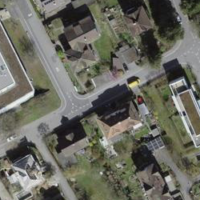
EUNIS habitat code: 54
Species observed at this site:
Circaea lutetiana